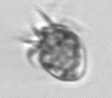
Label: Ciliophora